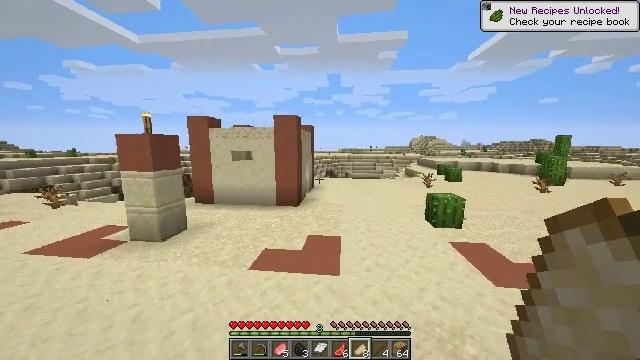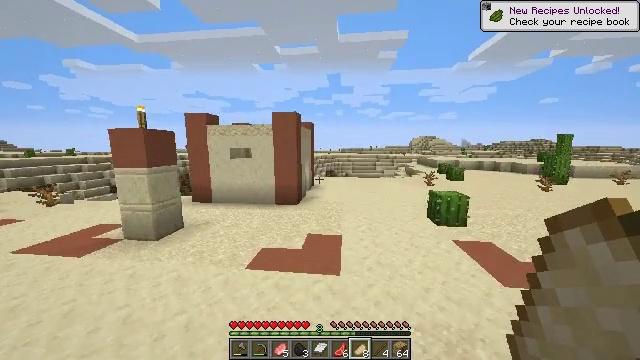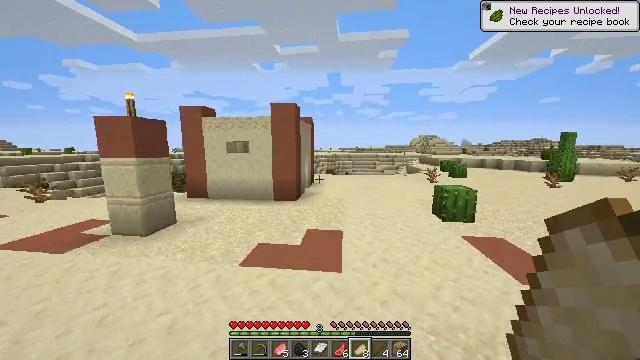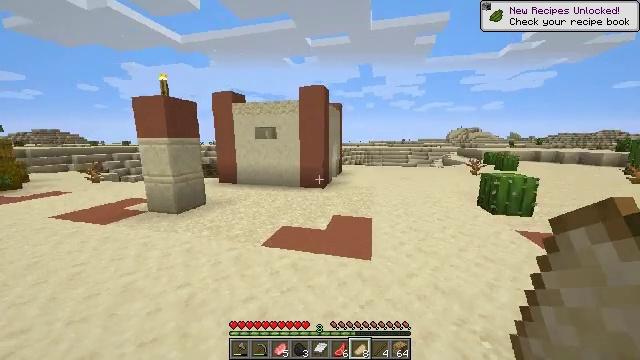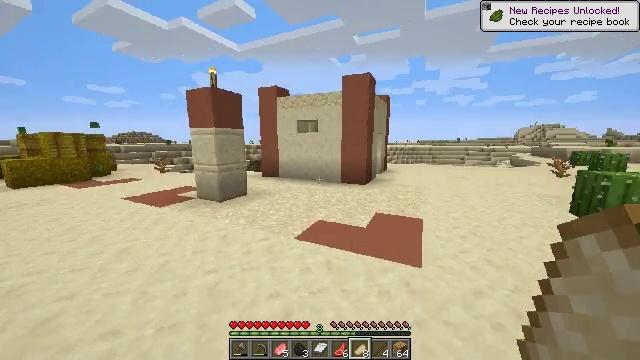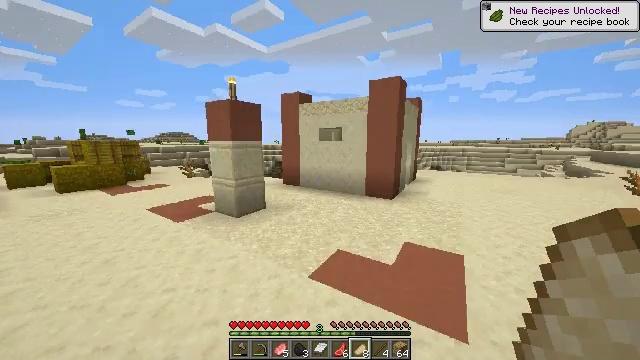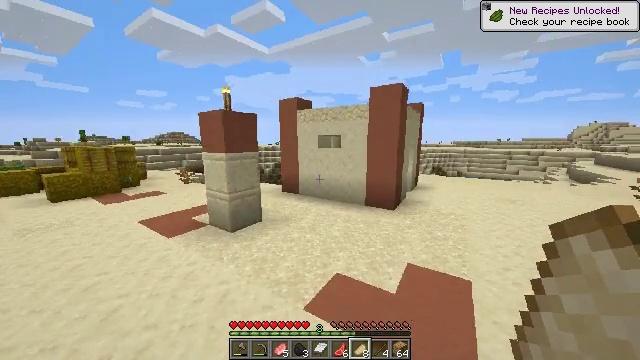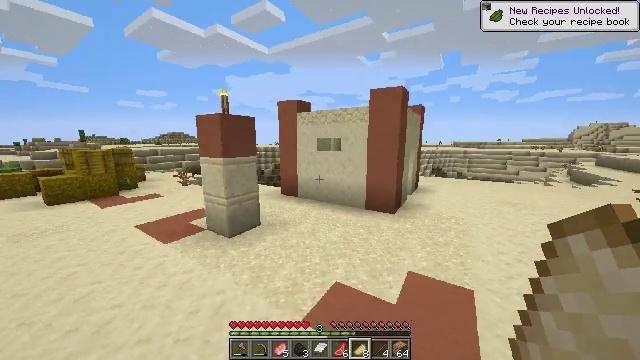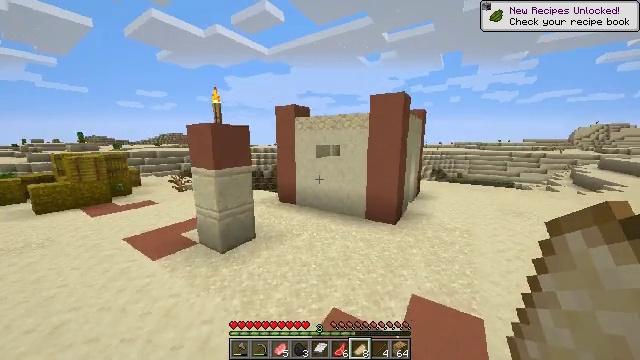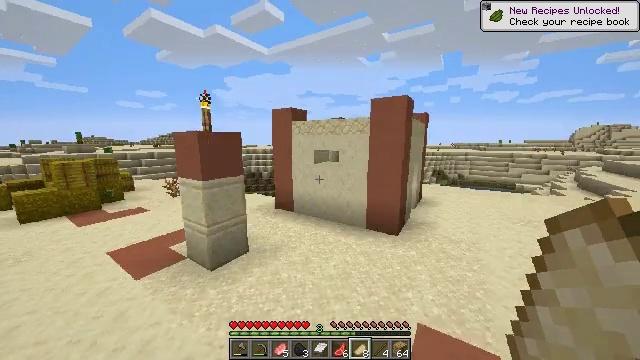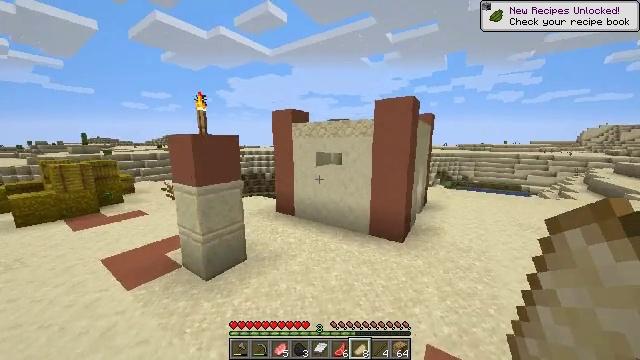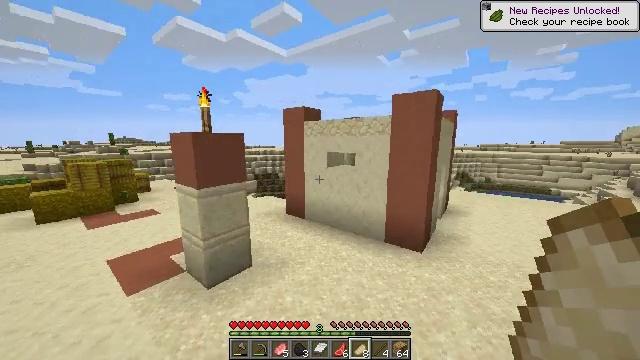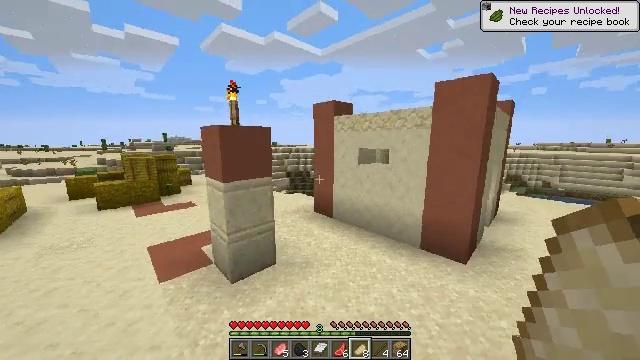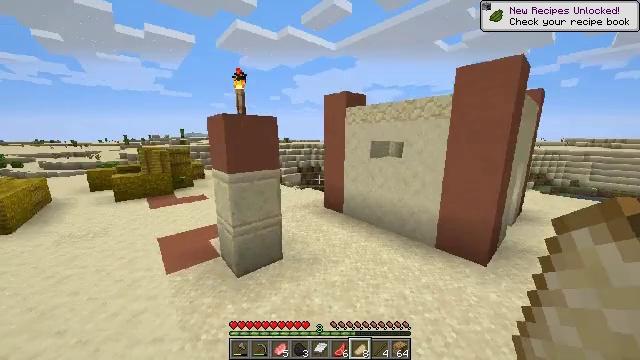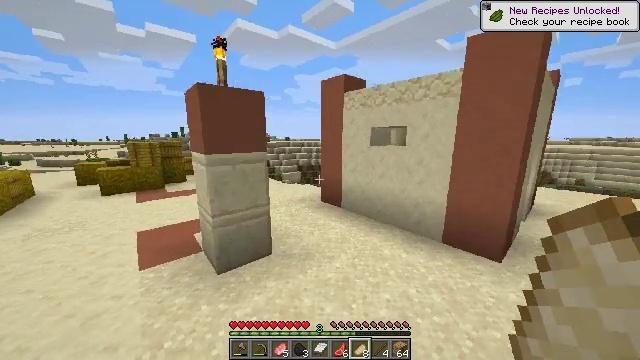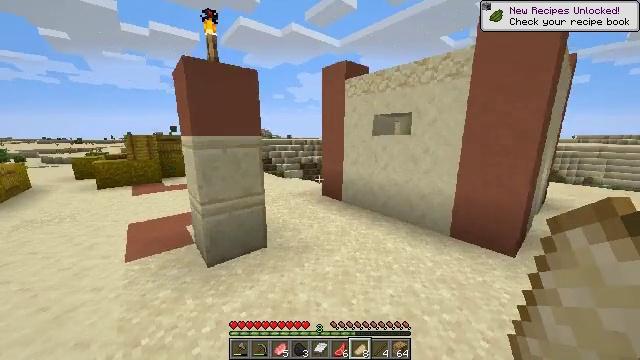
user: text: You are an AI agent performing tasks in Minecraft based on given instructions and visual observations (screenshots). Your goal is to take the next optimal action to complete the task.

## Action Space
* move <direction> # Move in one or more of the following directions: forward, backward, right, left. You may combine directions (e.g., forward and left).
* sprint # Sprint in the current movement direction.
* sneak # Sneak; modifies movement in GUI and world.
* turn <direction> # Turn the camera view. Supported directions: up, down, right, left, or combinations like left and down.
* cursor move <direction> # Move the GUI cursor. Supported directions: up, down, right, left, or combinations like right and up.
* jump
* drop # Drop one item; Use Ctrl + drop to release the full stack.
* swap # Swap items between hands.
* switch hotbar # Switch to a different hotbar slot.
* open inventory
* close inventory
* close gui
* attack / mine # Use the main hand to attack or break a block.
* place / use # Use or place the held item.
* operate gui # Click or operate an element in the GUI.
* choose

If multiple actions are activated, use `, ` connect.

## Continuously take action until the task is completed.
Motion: motion action
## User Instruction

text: Attack the hay block to get hay.
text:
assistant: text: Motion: move forward, jump
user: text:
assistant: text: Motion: move forward, jump
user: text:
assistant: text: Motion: move forward, sprint, turn left and down, jump
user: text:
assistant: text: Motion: move forward, sprint, turn left, jump
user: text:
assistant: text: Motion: move forward, sprint, turn left, jump
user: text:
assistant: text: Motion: move forward, sprint, jump
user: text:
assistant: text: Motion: move forward, sprint, jump
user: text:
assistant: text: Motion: move forward, sprint, jump
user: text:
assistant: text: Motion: move forward, sprint, jump
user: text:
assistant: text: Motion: move forward, sprint, jump
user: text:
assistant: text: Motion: move forward, sprint, turn left, jump
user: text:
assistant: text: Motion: move forward, sprint, turn left, jump
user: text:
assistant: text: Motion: move forward, sprint, turn left and down, jump
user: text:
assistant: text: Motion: move forward, sprint, jump
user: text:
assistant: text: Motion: move forward, sprint, jump
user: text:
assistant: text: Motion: move forward, sprint, turn left, jump
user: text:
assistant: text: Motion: move forward, sprint, turn left, jump
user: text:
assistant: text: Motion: move forward, sprint, jump
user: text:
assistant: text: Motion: move forward, sprint, jump
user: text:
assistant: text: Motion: move forward, sprint, turn left, jump
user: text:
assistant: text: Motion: move forward, turn left, jump
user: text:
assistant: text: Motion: move forward, turn left, jump
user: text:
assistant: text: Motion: move forward and move left, sprint, turn left, jump
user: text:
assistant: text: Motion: move forward and move left, sprint
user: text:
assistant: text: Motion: move forward and move left, sprint
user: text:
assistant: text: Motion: move forward and move left, sprint
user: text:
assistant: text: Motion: move forward and move left, sprint, turn right
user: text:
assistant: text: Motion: move forward, sprint, turn right
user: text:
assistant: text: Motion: move forward, sprint, turn right
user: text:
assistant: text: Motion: move forward, sprint, turn right